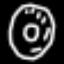
Label: donut